Question: Hello Every One,
> I am working on a project where my requirement is to display images as
shown below image with delete functionality. I have gone through many
grid view samples like GMGridView,AQGridView etc but i am not able to
find the solution. So please help me out to establish below
functionality
Thanks,

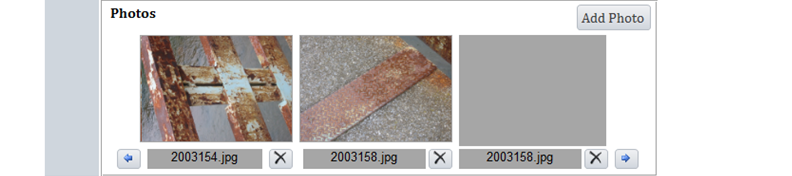
Answer: You can use <URL> with collectionview you can achieve this structure.
There are lots of tutorial available outside for UICollectionview you can learn from there
Some of the links are
<URL>
<URL>